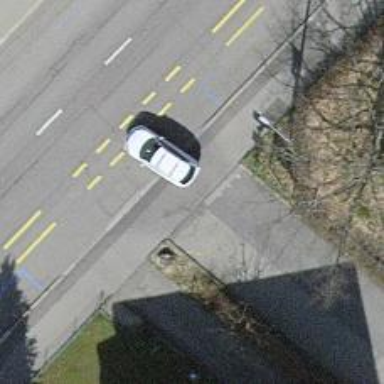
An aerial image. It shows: Unmarked crossing on the road.